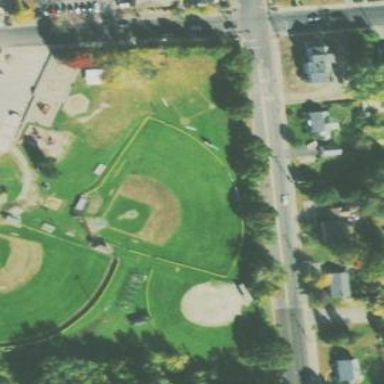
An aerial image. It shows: Baseball pitch for leisure and sports activities.